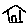
Label: house